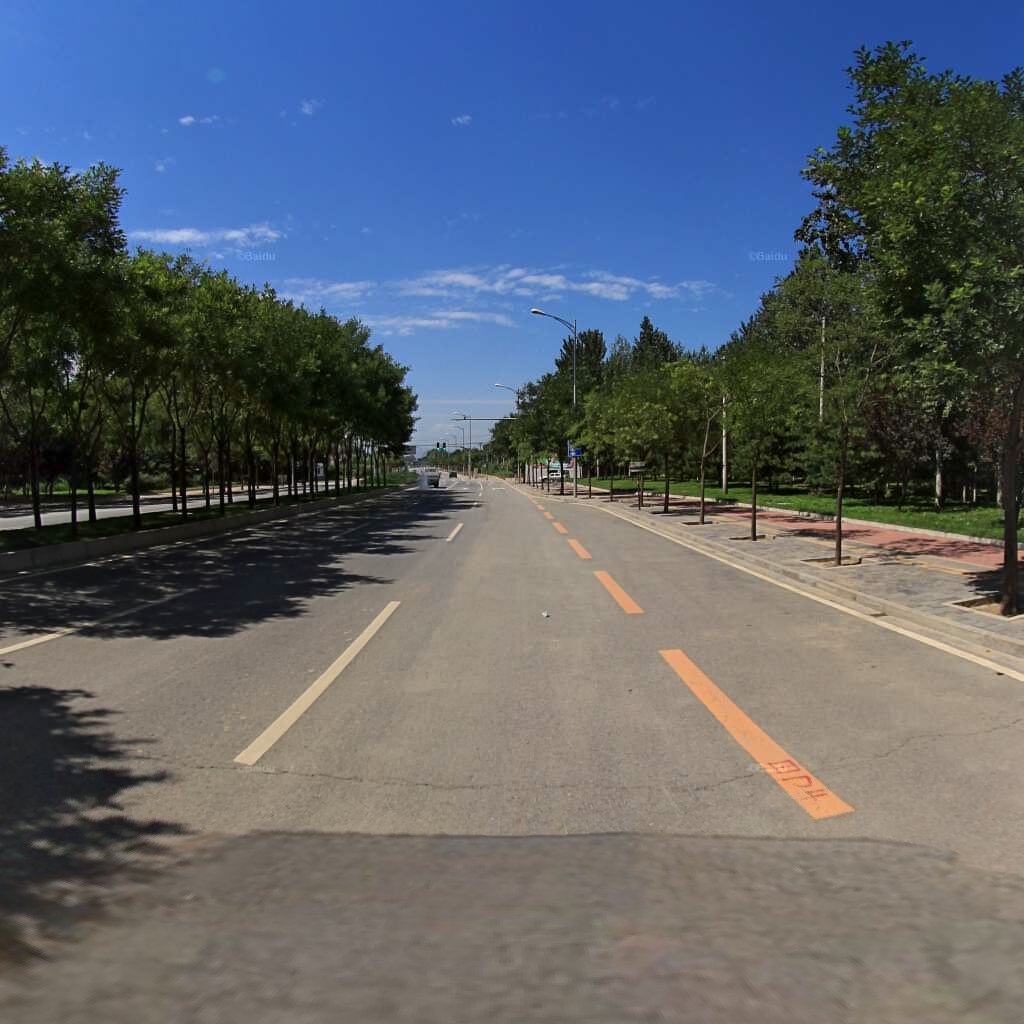
Region: Haidian
Road damage annotations: transverse crack